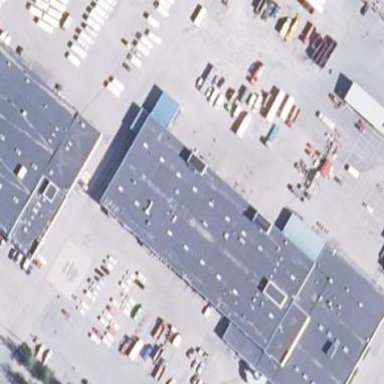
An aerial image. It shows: Commercial building.